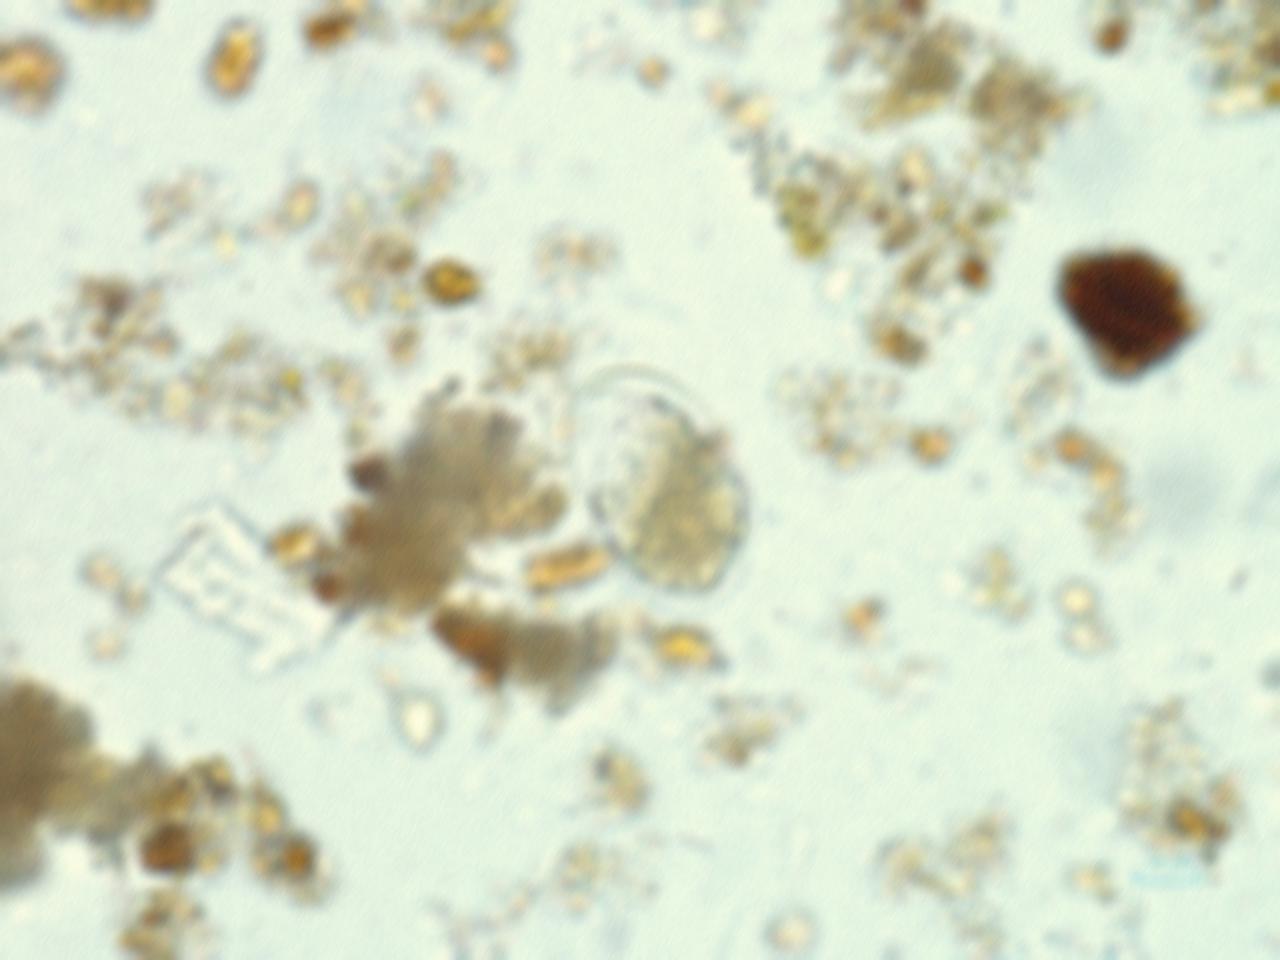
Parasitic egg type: Hookworm egg